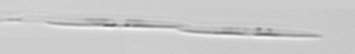
Label: Pseudo-nitzschia